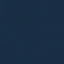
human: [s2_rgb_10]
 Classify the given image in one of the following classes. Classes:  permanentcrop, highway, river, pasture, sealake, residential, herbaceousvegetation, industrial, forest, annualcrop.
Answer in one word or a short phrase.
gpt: SeaLake